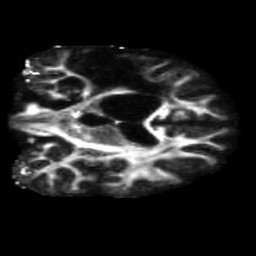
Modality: FA
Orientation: coronal
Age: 46
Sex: male
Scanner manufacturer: siemens
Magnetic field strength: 3 T
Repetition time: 5.47 s
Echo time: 0.0854 s